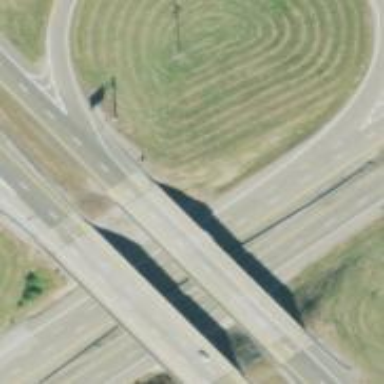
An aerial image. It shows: Bridge on trunk highway which is also expressway with dual carriageway.